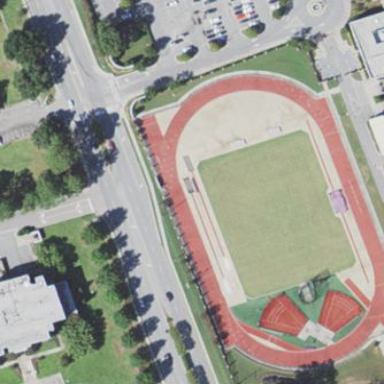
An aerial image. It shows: Stadium designed for athletics. Features include designated area for long jump.